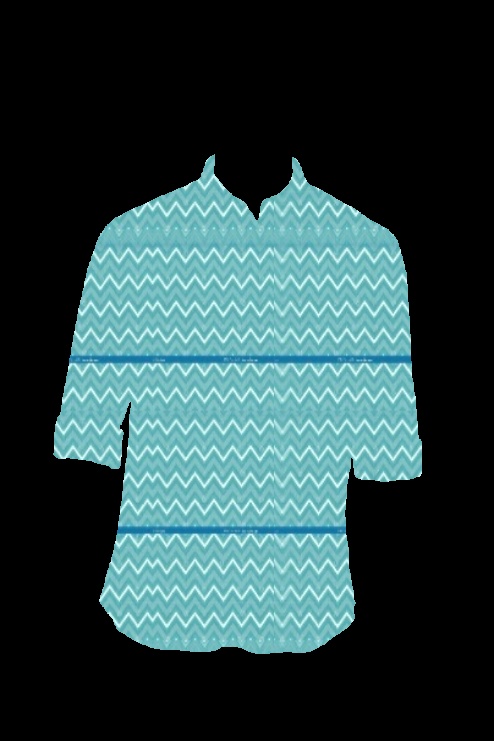
blue sea wavy tee